Question: When I refresh page on index route ('/') and login page ('/login'), it works fine.
However, my website gets error as I refresh on other routes, for example '/user/123456'.
Because no matter what the request is, the browser always gets HTML file.
Thus, both of the content in 'main.css' and 'main.js' are HTML, and the browser error.

I have already read the README of create-react-app.
Whether I use <URL> or express, it will produce the strange bug.
Following is my server code:
'''
//server.js
const express = require('express');
const path = require('path');
app.use(express.static(path.join(__dirname, 'build')));
app.get('/*', (req, res) => {
res.sendFile(path.join(__dirname, 'build', 'index.html'));
});
const PORT = process.env.PORT || 80;
app.listen(PORT, () => {
console.log('Production Express server running at localhost:${PORT}');
});
'''
I have figured out where caused the problem.
I created a new project, and compared it to mine. The path of static files in the new project is , but in my project is .
As a result, I delete '"homepage": "."' in the 'package.json'.
'''
//package.json
{ ....
dependencies:{....},
....,
- "homepage": "."
}
'''
Everything works as expected now. How am I careless...
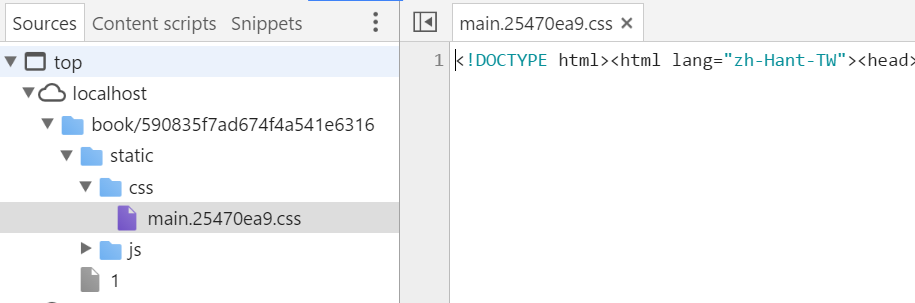
Answer: I have figured out where caused the problem.
I created a new project, and compared it to mine. The path of static files in the new project is , but in my project is .
As a result, I delete '"homepage": "."' in the .
'''
//package.json
{ ....
dependencies:{....},
....,
- "homepage": "."
}
'''
Everything works as expected now. How am I careless...